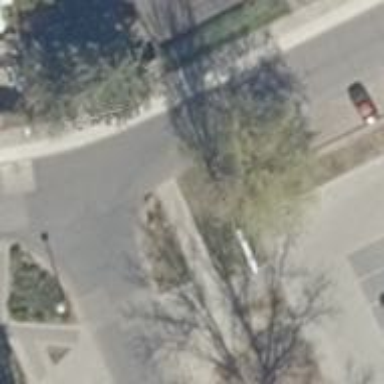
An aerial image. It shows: Unmarked crossing on the road.